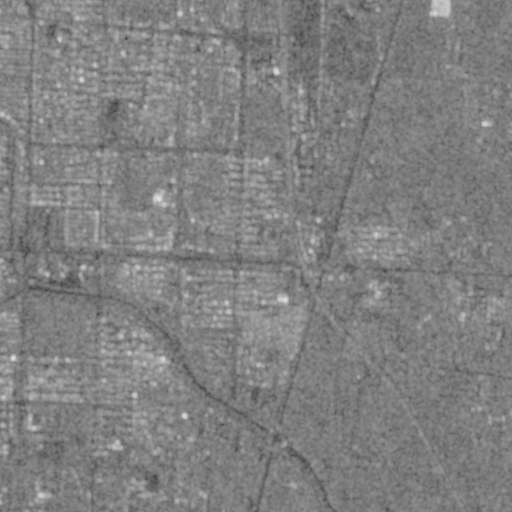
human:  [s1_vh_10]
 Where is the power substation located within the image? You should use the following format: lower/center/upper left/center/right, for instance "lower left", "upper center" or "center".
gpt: The power substation is located in the upper right of the image.
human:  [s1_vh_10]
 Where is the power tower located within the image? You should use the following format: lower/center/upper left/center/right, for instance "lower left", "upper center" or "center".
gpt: The power tower is located in the upper right of the image.
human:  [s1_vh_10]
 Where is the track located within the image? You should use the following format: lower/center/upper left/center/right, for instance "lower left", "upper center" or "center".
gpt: The track is located in the upper left of the image.
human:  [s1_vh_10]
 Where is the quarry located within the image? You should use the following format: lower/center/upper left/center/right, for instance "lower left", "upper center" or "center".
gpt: There is no quarry in the image.

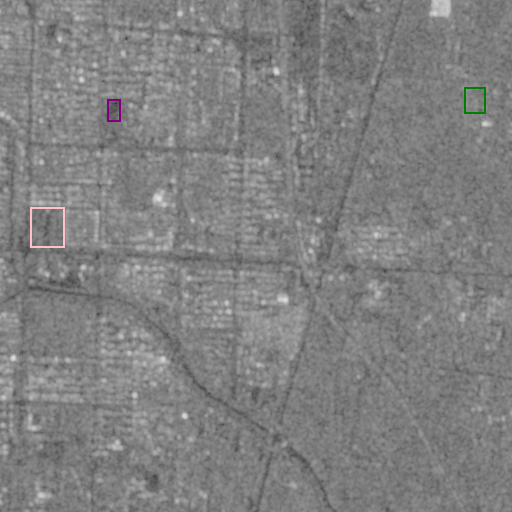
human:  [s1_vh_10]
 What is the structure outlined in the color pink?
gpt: The structure outlined in pink is a park.
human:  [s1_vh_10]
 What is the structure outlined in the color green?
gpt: The structure outlined in green is a power substation.
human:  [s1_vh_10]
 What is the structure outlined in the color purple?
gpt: The structure outlined in purple is a track.
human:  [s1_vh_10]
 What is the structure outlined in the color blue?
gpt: There is no blue outline.